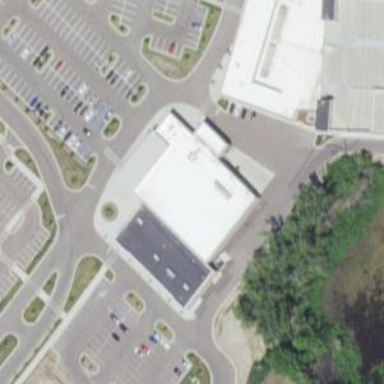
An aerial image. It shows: Retail building housing supermarket.